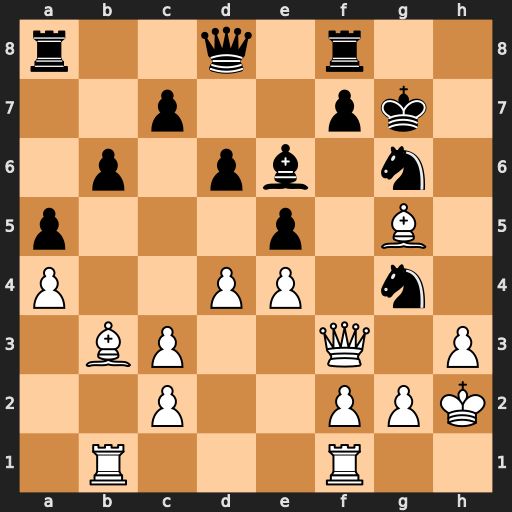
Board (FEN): r2q1r2/2p2pk1/1p1pb1n1/p3p1B1/P2PP1n1/1BP2Q1P/2P2PPK/1R3R2
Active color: w
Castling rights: -
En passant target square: -
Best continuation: Qxg4 Bxg4 Bxd8 Raxd8 hxg4